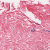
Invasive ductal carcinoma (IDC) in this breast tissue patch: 0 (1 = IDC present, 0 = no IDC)